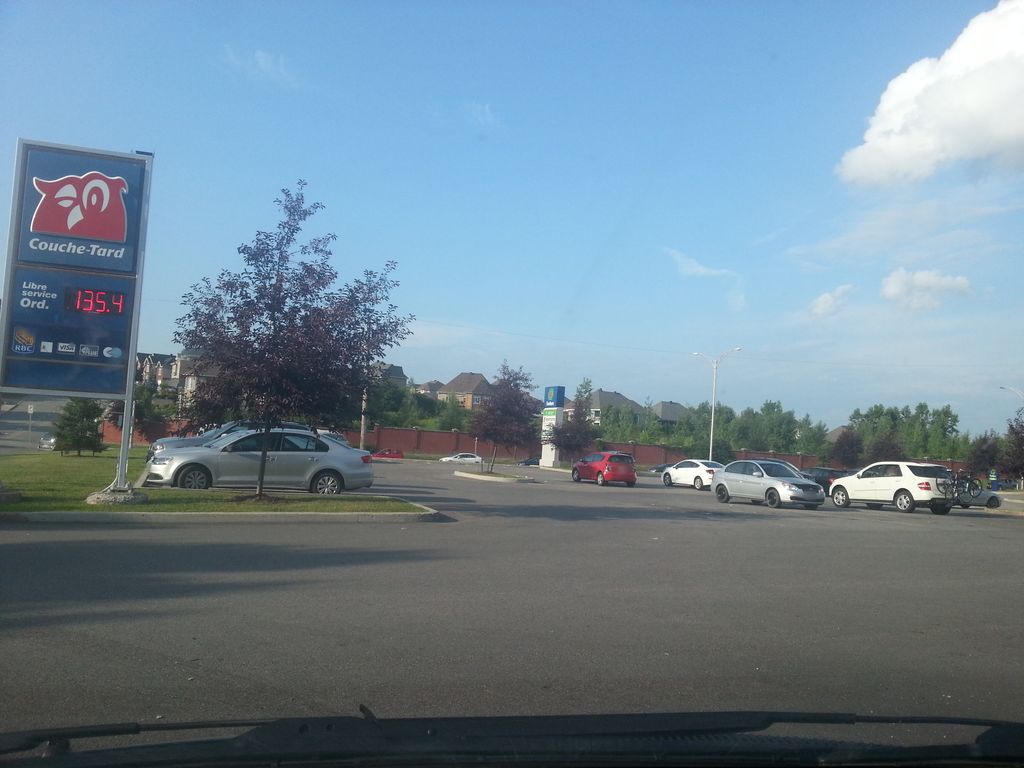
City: ottawa-gatineau